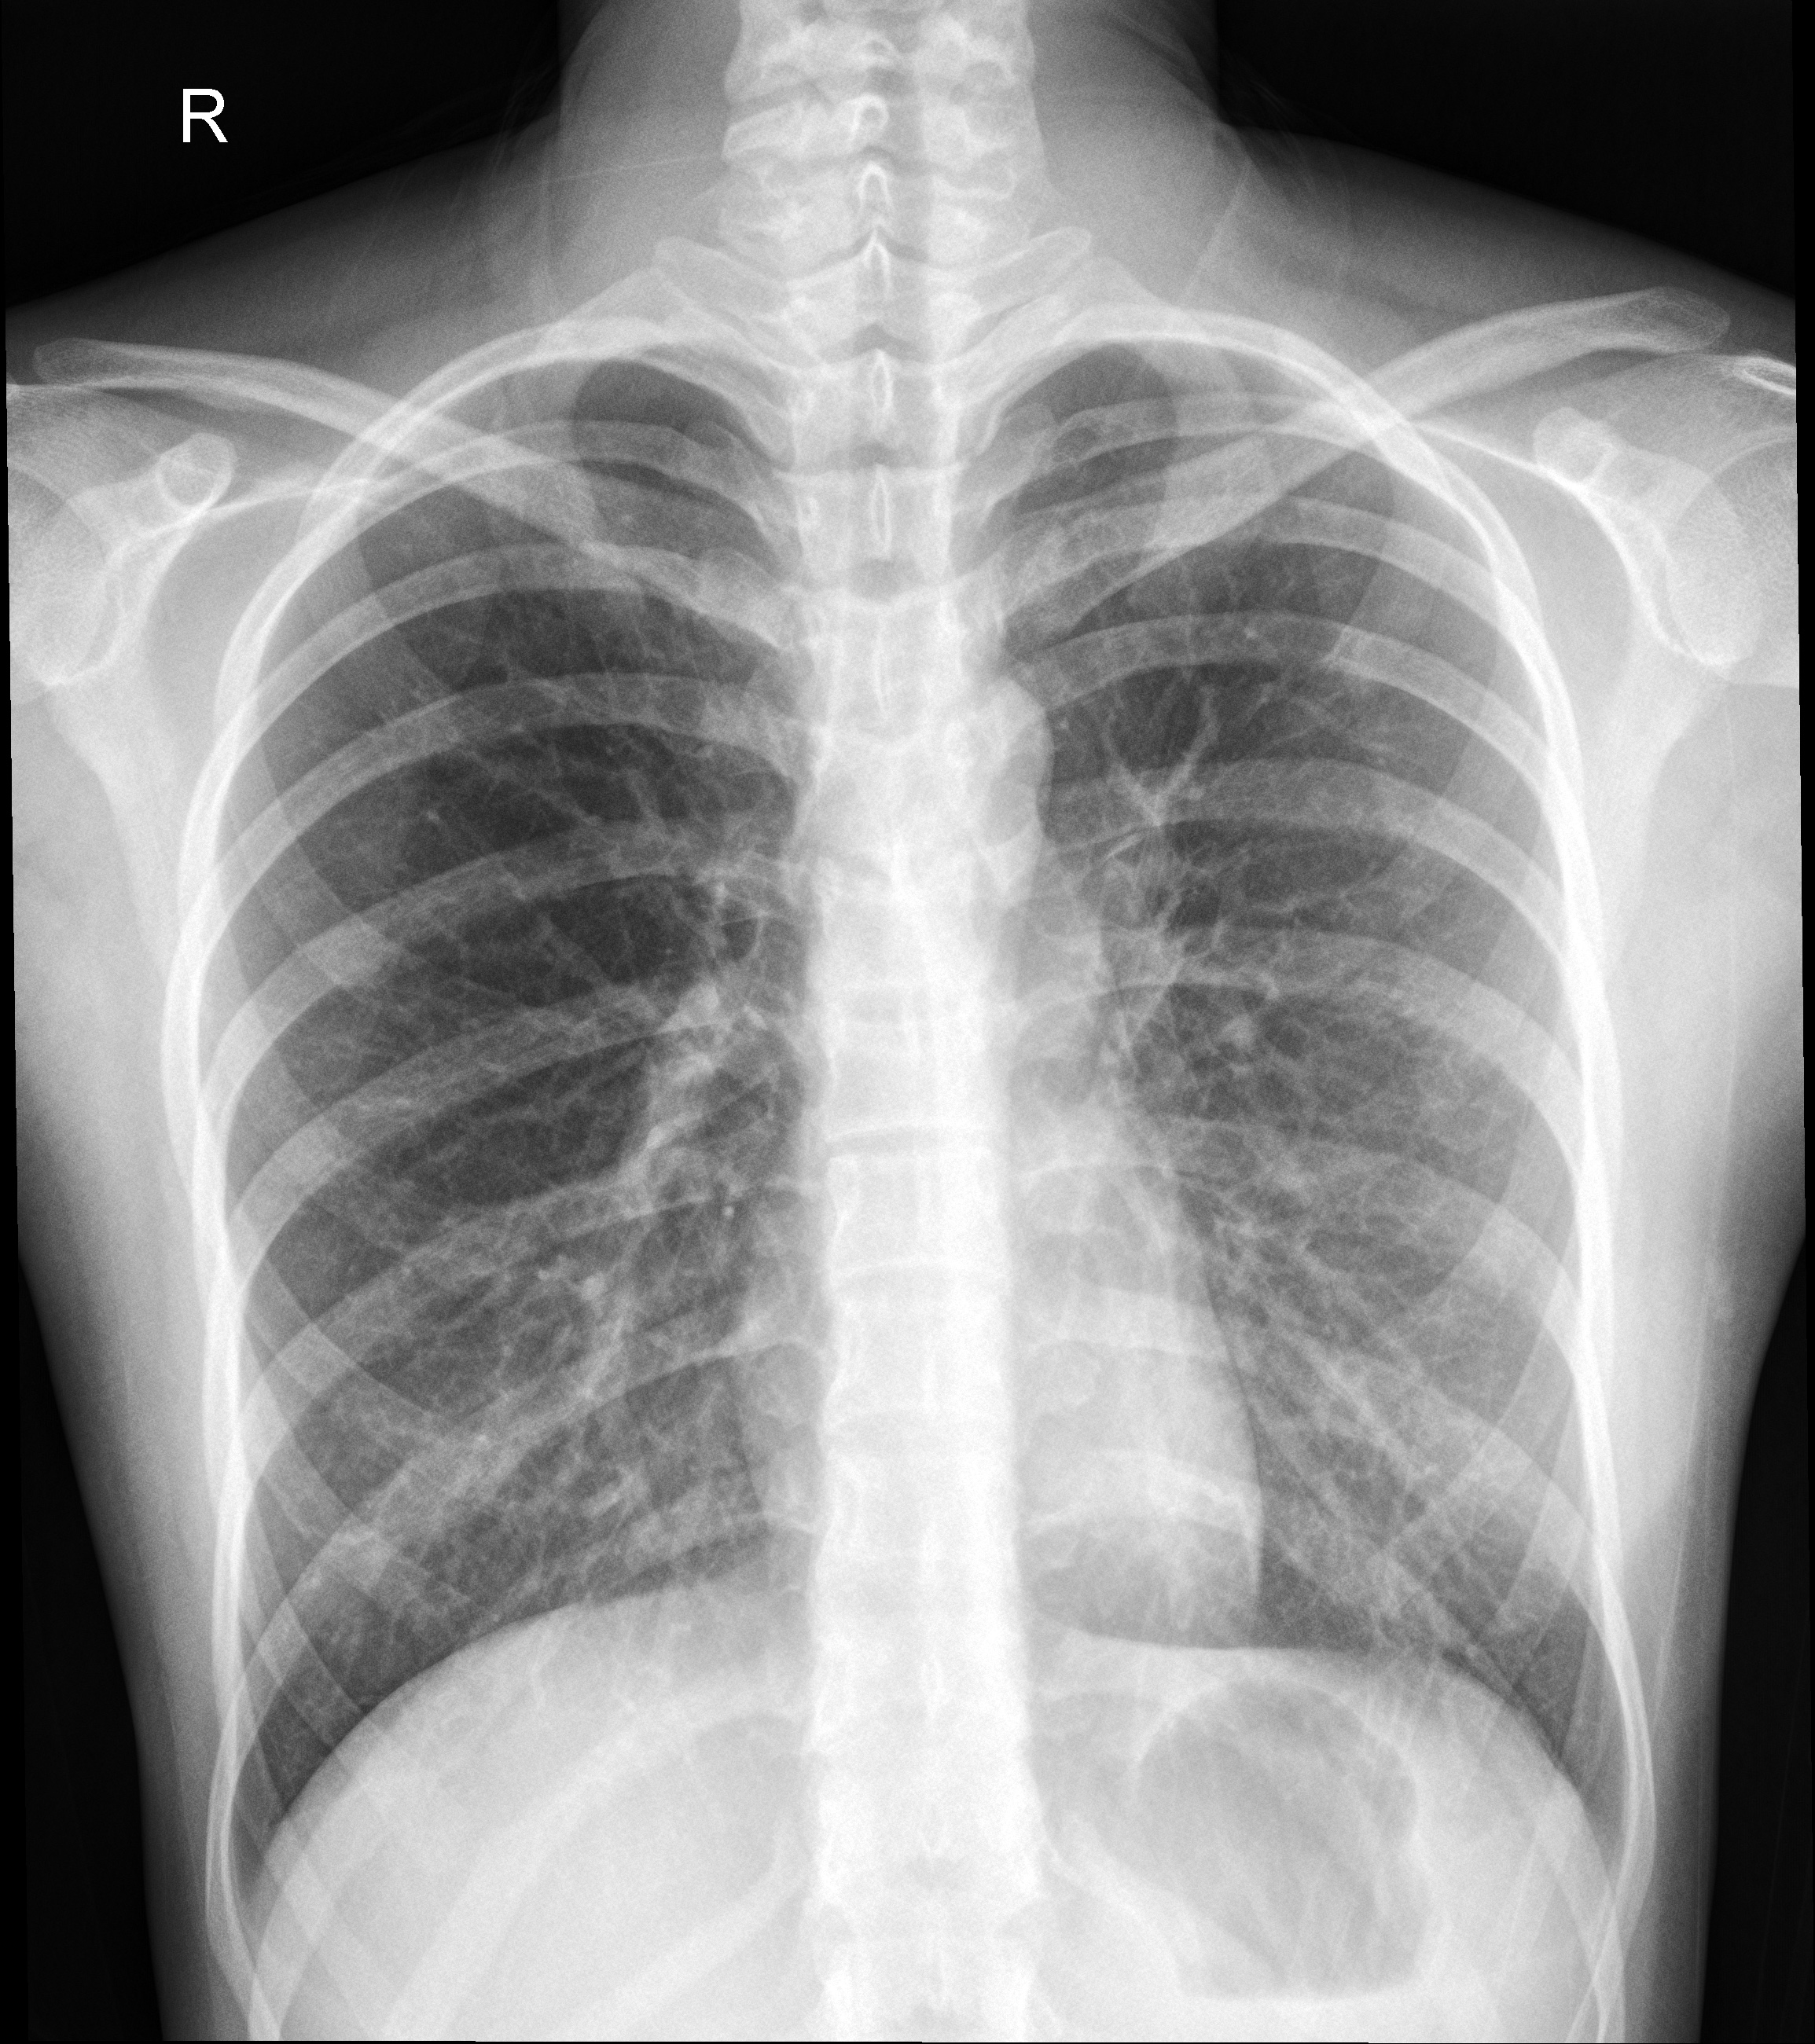
Diagnosis: NORMAL